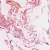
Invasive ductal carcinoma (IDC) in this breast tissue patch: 0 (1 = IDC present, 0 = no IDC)